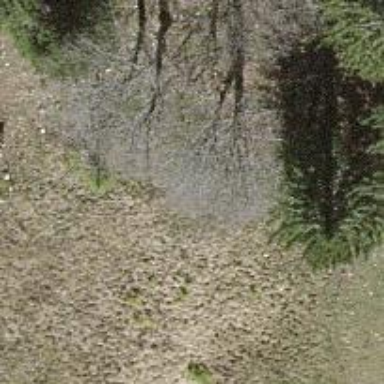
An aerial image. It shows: Single tag "natural: tree."